Field crop: maize
Growth stage: 2
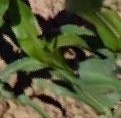
Species: maize